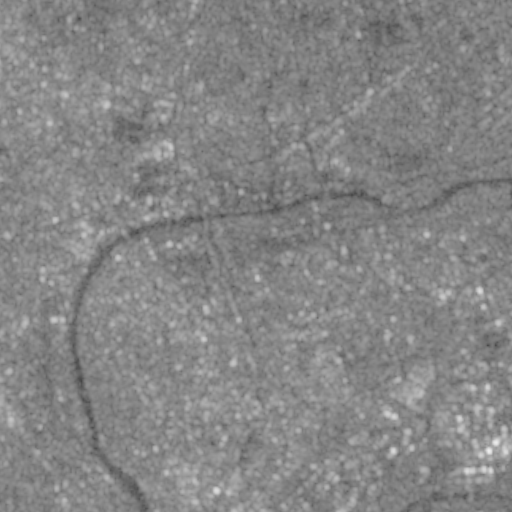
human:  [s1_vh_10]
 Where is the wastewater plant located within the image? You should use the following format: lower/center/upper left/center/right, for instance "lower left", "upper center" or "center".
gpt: The wastewater plant is located in the center left of the image.
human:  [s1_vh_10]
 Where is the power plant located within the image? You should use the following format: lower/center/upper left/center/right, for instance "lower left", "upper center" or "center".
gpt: There is no power plant in the image.

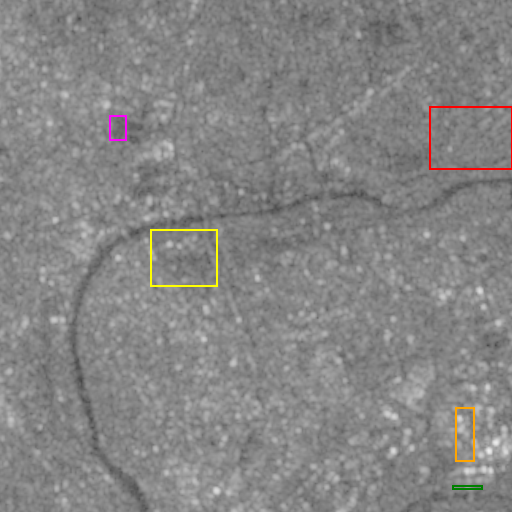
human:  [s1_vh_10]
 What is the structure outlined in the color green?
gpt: The structure outlined in green is a gas station.
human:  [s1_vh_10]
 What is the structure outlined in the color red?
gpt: The structure outlined in red is a park.
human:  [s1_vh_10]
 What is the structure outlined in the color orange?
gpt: The structure outlined in orange is a parking lot.
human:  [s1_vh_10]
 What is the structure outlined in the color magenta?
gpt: The structure outlined in magenta is a track.
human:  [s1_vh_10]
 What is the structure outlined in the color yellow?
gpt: The structure outlined in yellow is a wastewater plant.
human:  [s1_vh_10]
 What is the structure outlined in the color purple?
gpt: There is no purple outline.